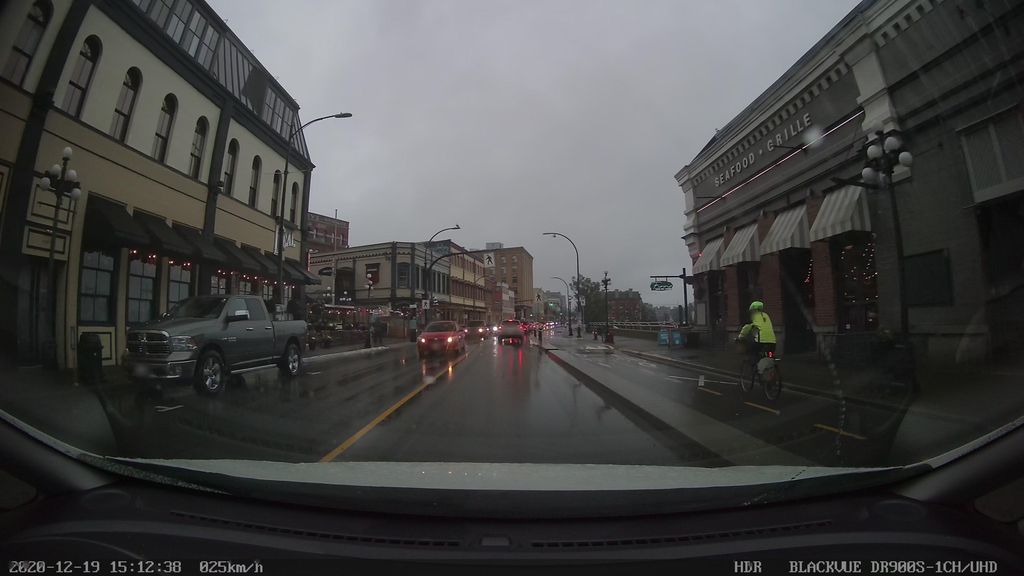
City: victoria